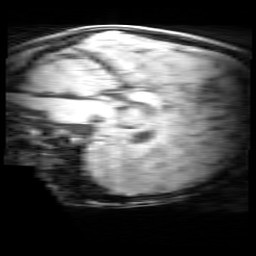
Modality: MP2RAGE
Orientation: sagittal
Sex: female
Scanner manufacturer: siemens
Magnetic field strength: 3 T
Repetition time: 5 s
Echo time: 0.00355 s